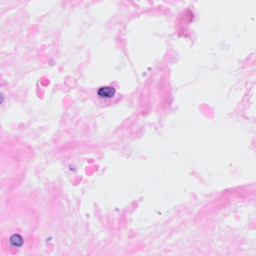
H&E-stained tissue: Breast